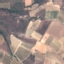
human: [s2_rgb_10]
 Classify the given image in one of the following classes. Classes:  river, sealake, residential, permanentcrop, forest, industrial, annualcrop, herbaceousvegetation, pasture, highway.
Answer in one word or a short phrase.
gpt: PermanentCrop